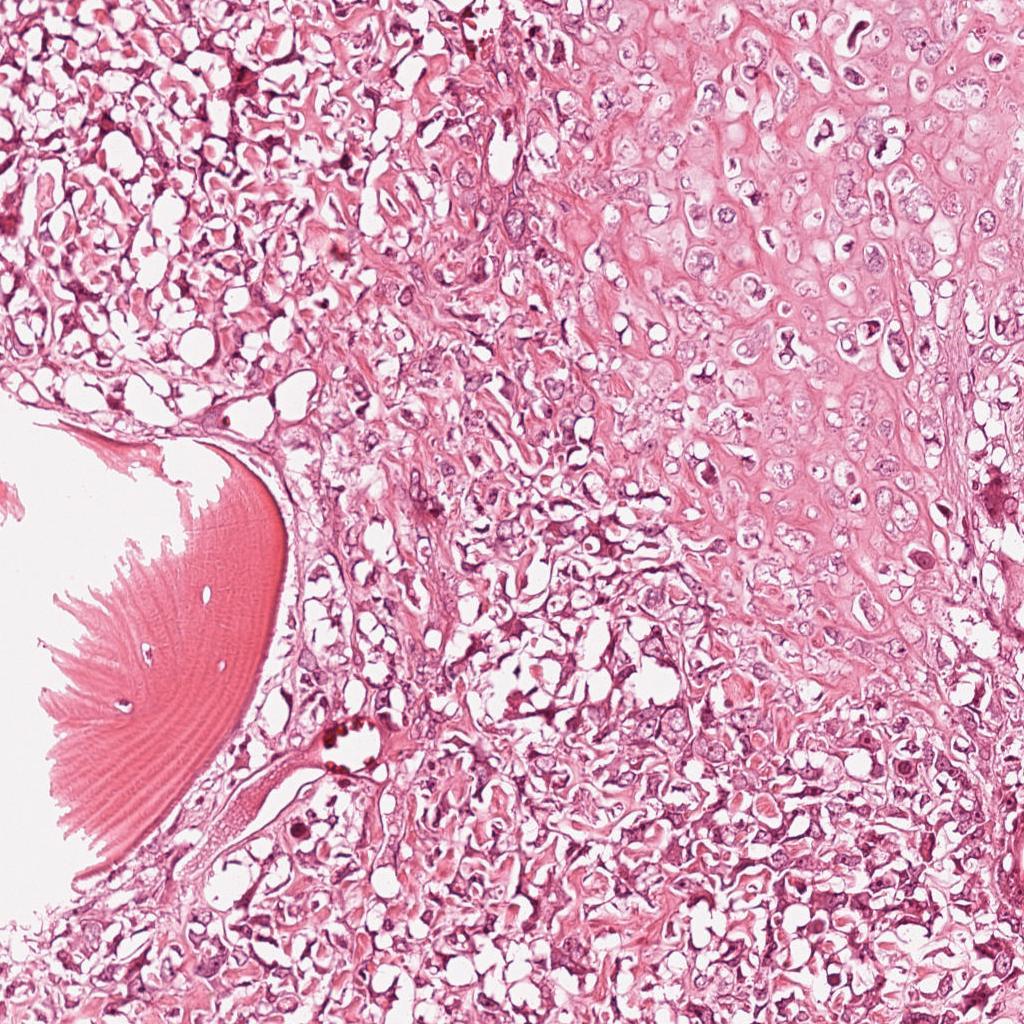
Label: Viable